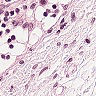
Metastatic tissue present: no